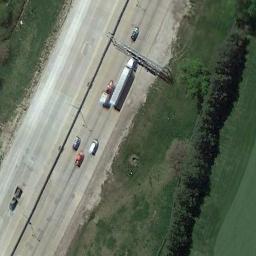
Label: freeway